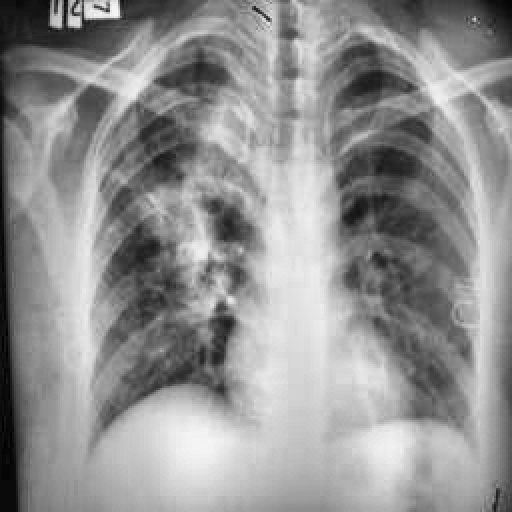
Finding: TUBERCULOSIS